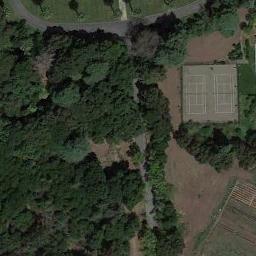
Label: tennis_court